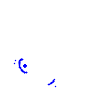
Particle: kaon